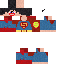
A male human skin with medium skin, wearing brown long hair dressed in a blue suit and red pants, featuring a closed mouth.